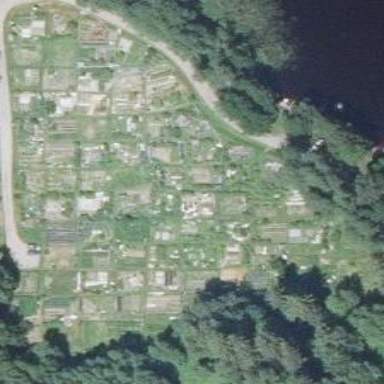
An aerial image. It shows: Area designated for allotments.